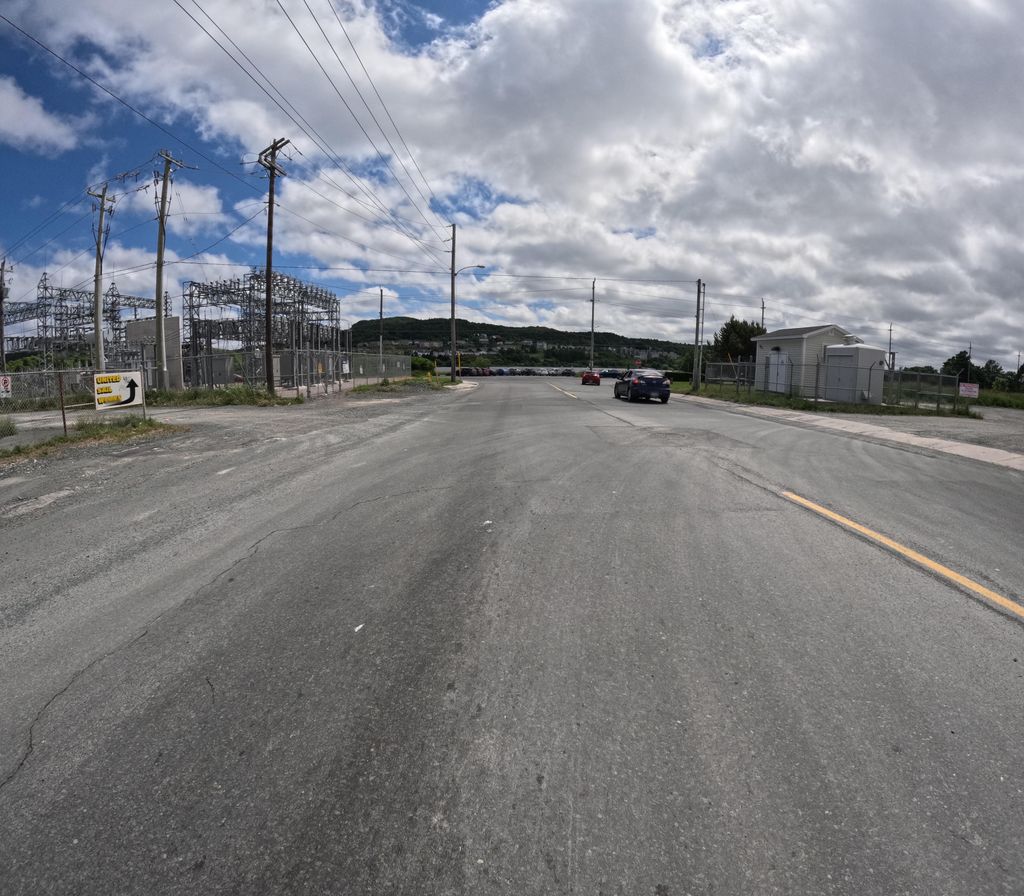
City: st_johns